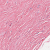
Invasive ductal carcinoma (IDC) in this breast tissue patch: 0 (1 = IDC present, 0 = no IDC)